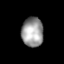
Tissue: lung
Cell type: Epithelial cells
Senescence score: 0.2171
Nuclear area (px): 627
Mean DAPI intensity: 154.381